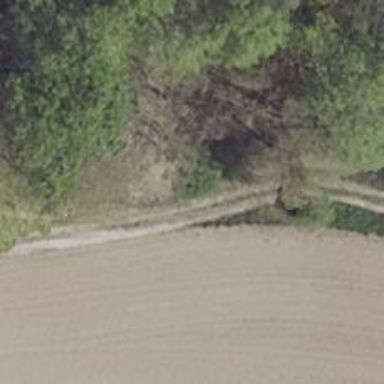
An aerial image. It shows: Track with grade 5 tracktype.